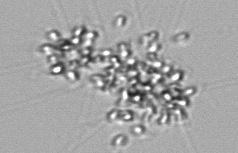
Label: Chaetoceros_didymus_TAG_external_flagellate